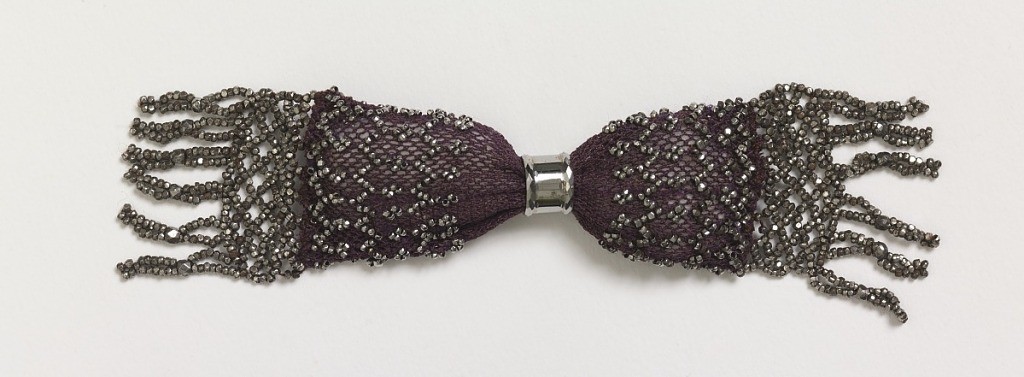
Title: Miser's purse
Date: early 19th century
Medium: silk, steel Technique: crocheted
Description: Crocheted purple silk ornamented with cut steel beads in lattice pattern; linked steel beads and fringe at each end; one simple steel ring controls side closing.